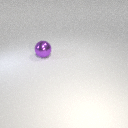
large purple metal sphere